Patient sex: M
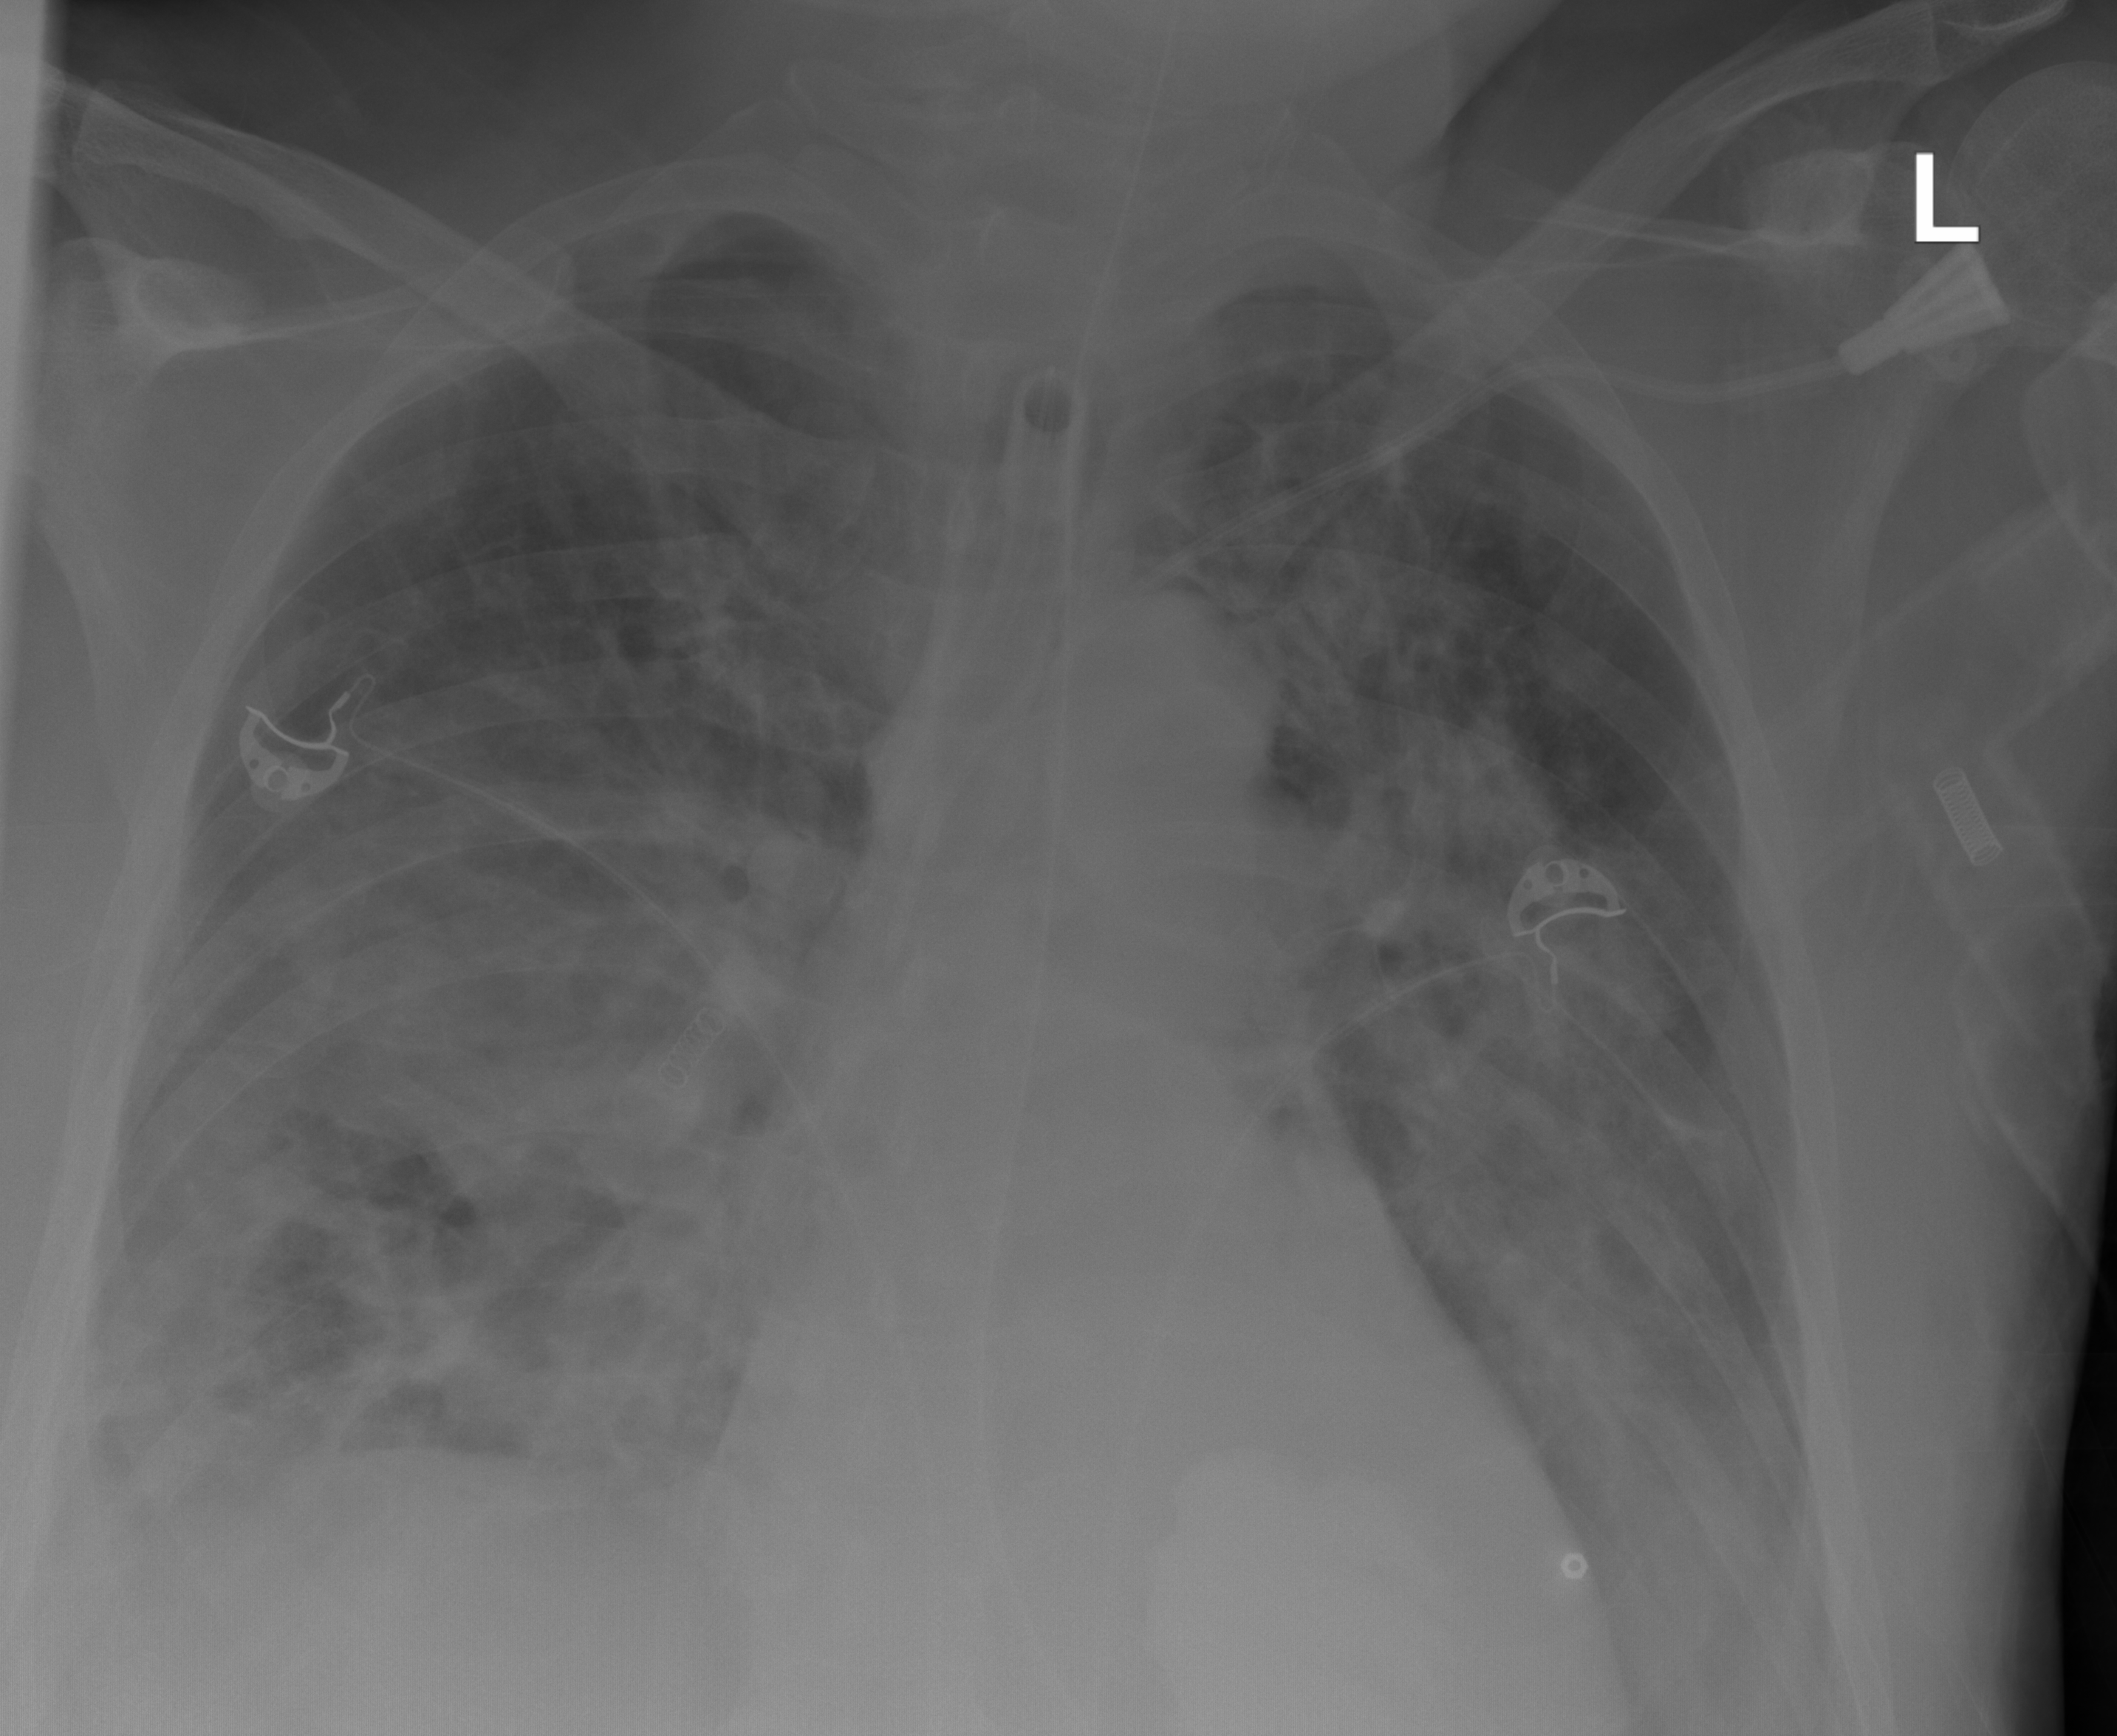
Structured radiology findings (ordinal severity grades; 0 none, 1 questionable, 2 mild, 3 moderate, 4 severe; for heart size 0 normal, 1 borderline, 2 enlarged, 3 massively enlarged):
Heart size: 0
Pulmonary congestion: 0
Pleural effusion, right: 2
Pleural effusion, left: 2
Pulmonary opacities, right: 3
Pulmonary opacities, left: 2
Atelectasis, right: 2
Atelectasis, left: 0